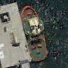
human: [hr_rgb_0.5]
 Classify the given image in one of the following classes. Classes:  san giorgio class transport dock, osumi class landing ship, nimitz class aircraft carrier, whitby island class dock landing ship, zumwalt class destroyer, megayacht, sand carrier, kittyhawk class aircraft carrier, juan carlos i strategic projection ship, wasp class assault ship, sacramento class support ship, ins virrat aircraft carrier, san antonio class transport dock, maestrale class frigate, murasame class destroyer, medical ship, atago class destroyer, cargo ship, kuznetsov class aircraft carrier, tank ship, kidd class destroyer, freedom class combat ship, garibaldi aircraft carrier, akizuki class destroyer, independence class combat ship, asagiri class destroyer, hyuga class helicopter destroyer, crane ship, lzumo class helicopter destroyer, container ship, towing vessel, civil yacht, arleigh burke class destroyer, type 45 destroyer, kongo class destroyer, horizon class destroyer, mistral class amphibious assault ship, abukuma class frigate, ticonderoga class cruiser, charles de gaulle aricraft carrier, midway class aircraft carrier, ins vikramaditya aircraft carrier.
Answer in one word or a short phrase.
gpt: Towing vessel